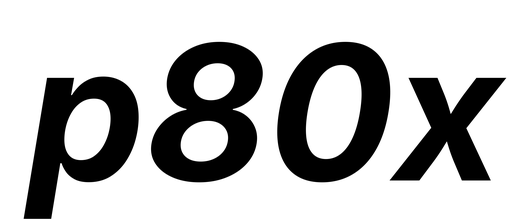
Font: Inter-Italic_Bold_Italic